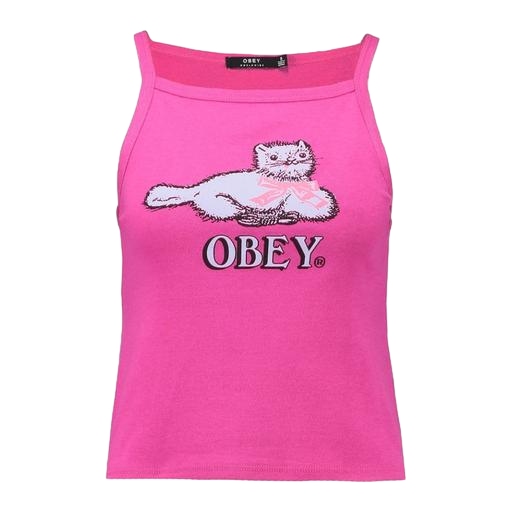
only kitten top, obey logo, graphic tank, white background